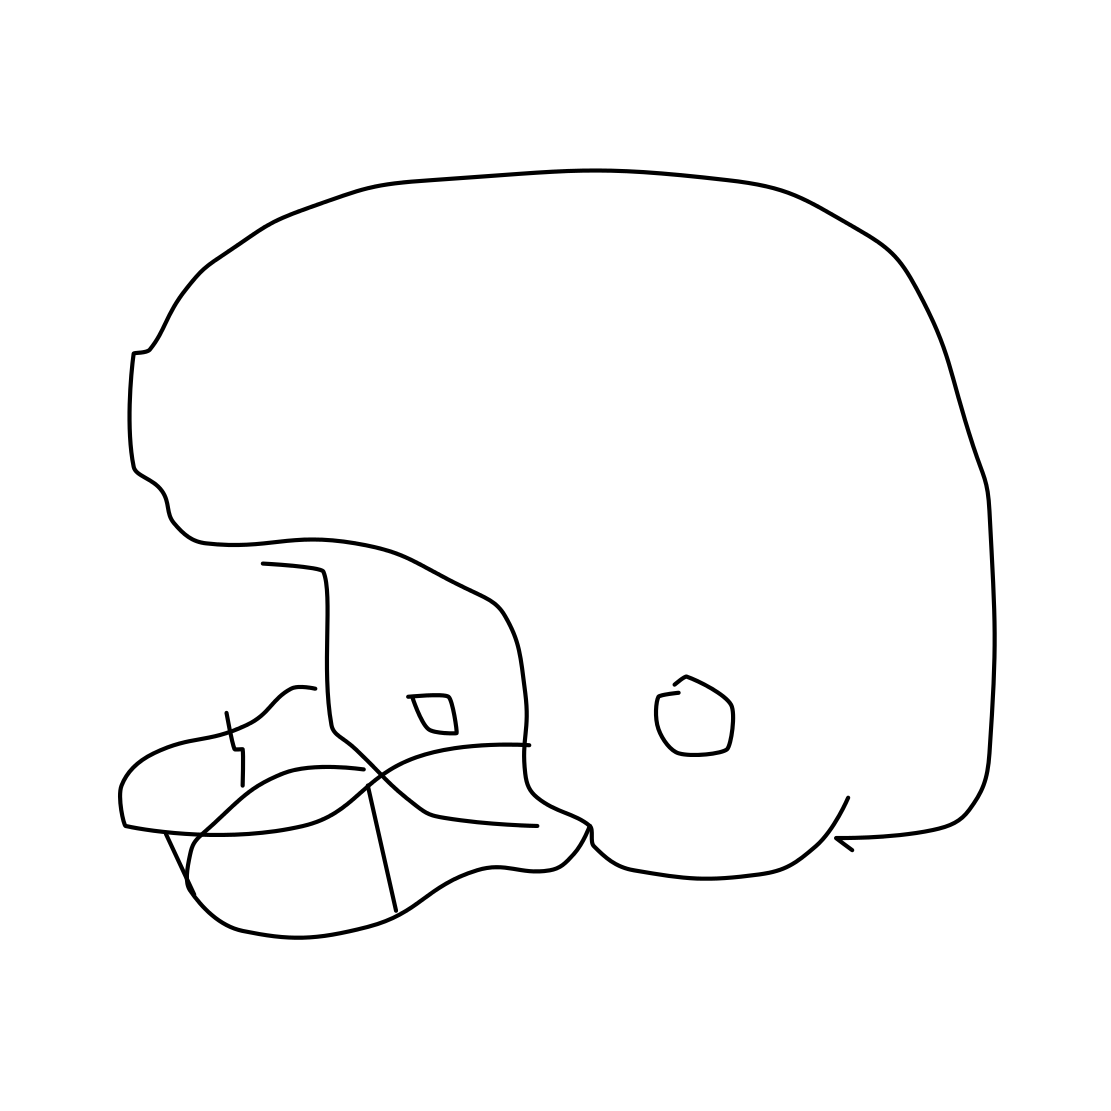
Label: helmet